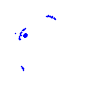
Particle: proton